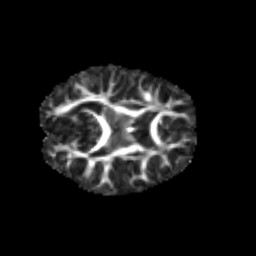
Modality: FA
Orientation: axial
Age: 7
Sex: female
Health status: healthy